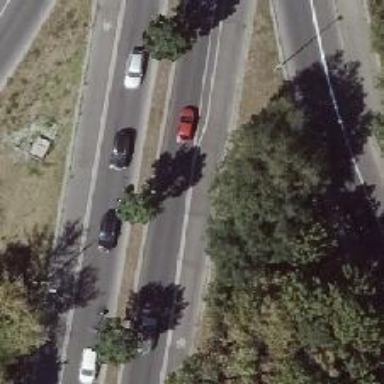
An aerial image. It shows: Avenue lined with broadleaved deciduous trees.